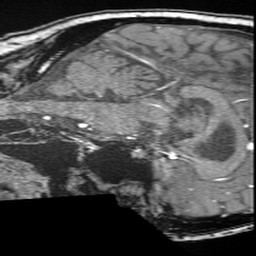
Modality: angio
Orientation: sagittal
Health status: ill
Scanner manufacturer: siemens
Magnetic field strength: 3 T
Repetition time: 0.022 s
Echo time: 0.0036 s